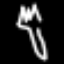
Label: fork